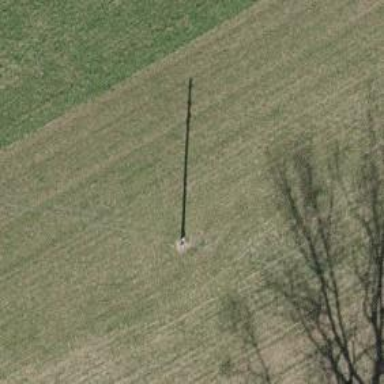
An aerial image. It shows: Minor power line.